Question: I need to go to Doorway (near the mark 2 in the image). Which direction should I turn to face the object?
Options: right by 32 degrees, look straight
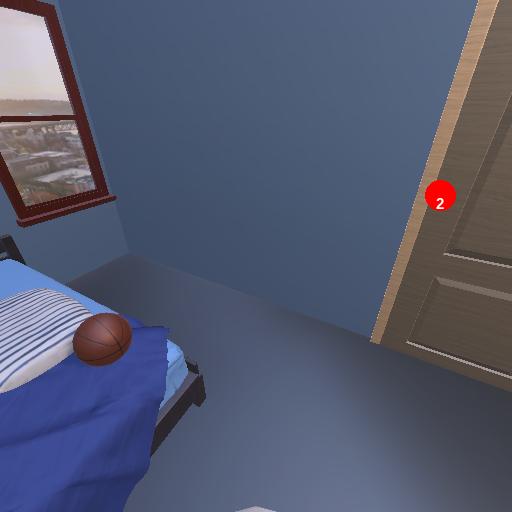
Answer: right by 32 degrees